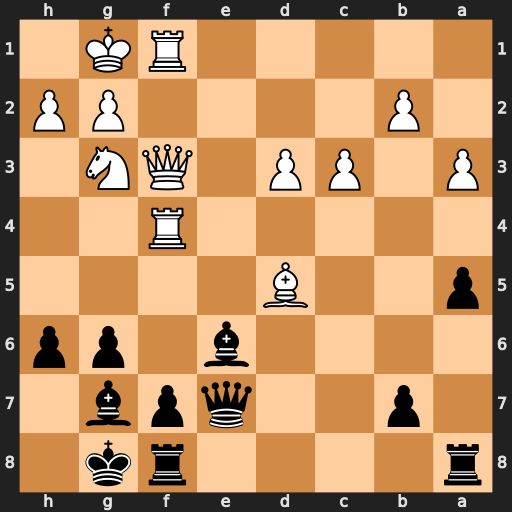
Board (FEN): r4rk1/1p2qpb1/4b1pp/p2B4/5R2/P1PP1QN1/1P4PP/5RK1
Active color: b
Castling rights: -
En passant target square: -
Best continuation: Qc5+ d4 Qxd5